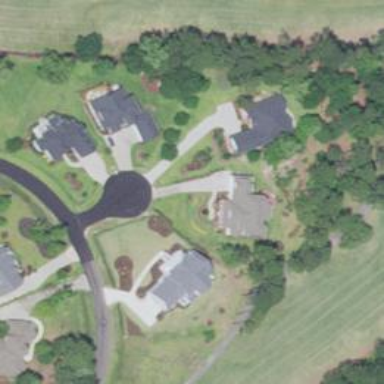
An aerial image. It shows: Residential road.